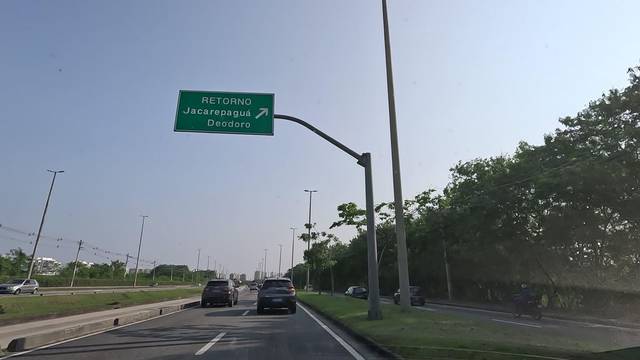
Region: Brazil
Coordinates: -22.993, -43.421